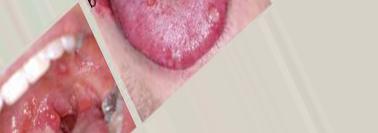
Condition: Mouth Ulcer